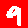
Digit: 9